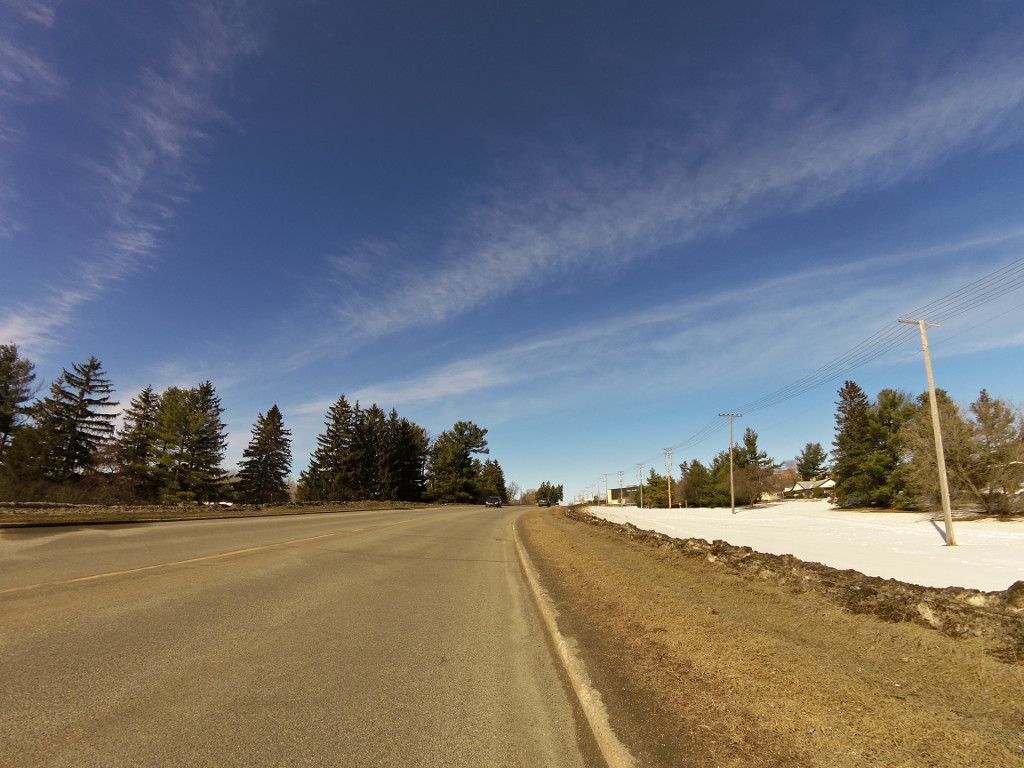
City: ottawa-gatineau